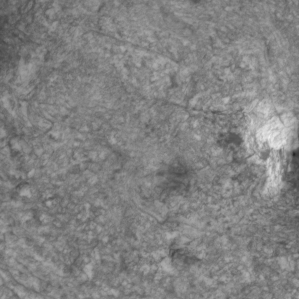
Label: non_frost